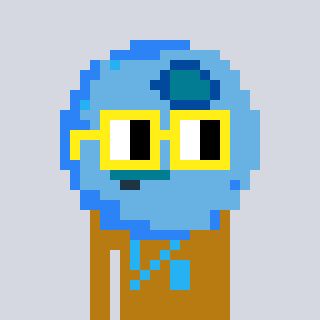
a pixel art character with square yellow glasses, a blueberry-shaped head and a gold-colored body on a cool background